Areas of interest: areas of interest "Residential Area"
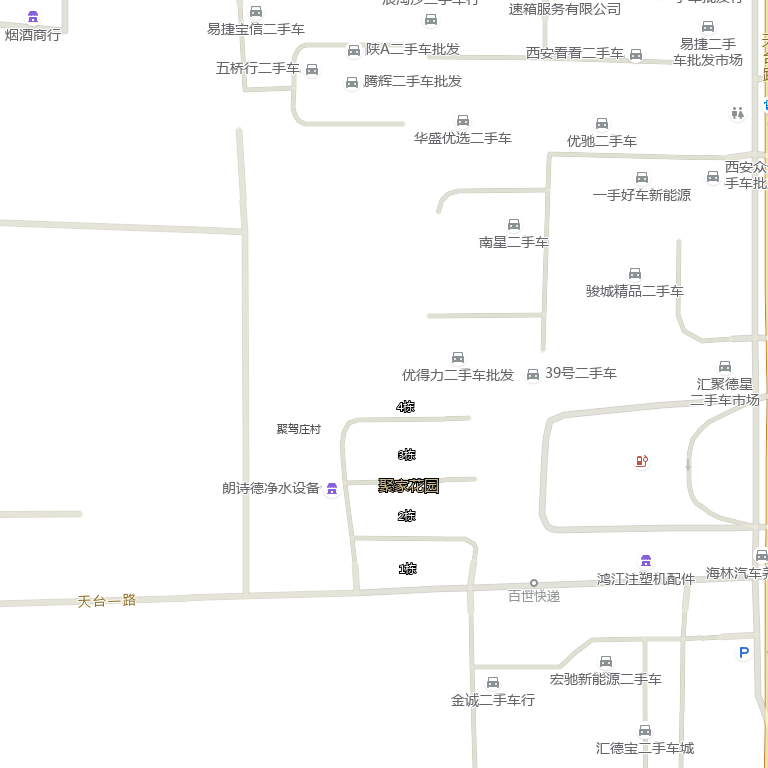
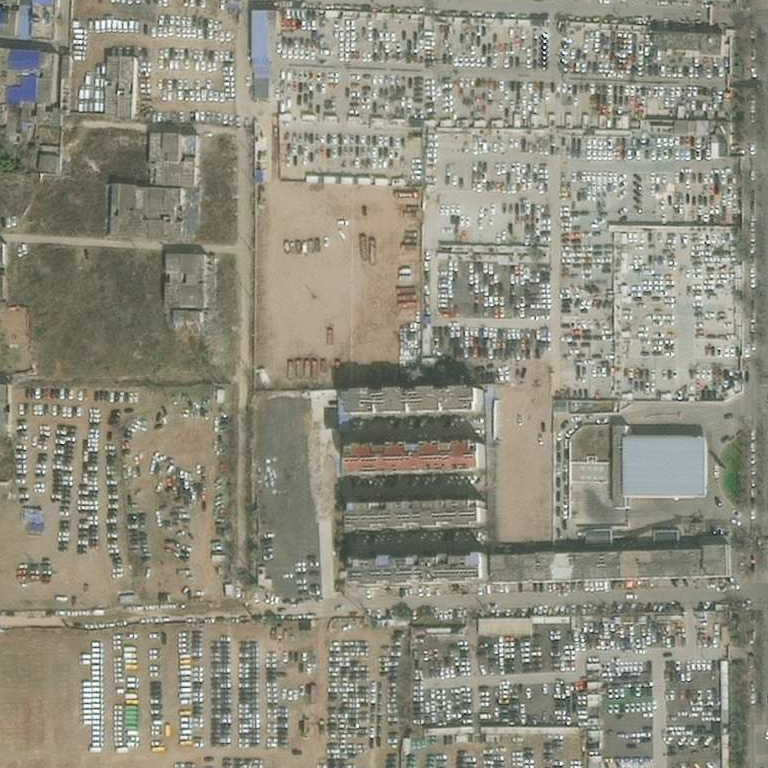